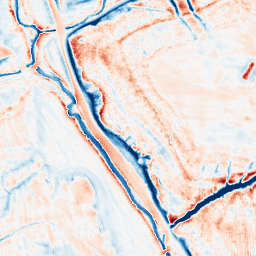
Category: edge_preserving
Decomposition family: anisotropic_diffusion
Decomposition parameters: iterations: 50
kappa: 10
gamma: 0.2
Upsampling method: fft_zeropad
Upsampling parameters: scale: 8
Upsampling scale: 8